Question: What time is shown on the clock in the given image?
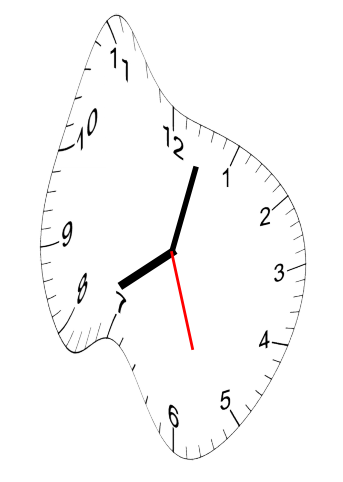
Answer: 08:02:27